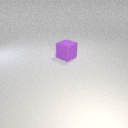
large purple rubber cube